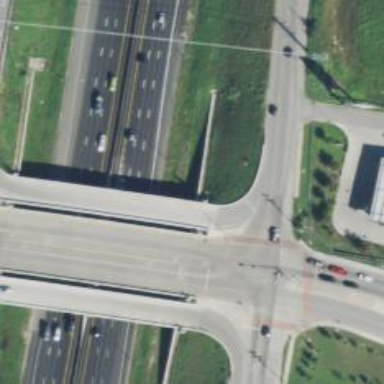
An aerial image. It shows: Secondary link road crossing over bridge.